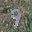
Label: 9